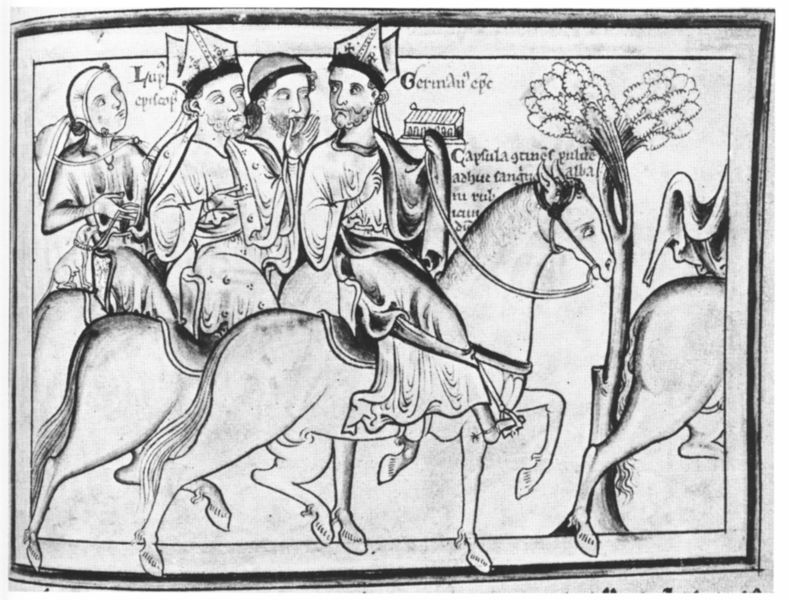
Titel: Das Leben des heiligen Alban und andere Werke der Abtei von St. Albans betreffend
Institution: Dublin, Trinity College
Schlagwörter: baum, blätter, mann, umhang, landschaft, frau, kleid, kleider, männer, schwarz, weiss, zeichnung, haus, tiere, tuch, weg, bibel, diener, mantel, krone, esel, pferd, pferde, reiter, huf, hufe, reiten, ritt, sattel, holzschnitt, zug, bischof, inschrift, buch, druck, stich, seite, text, beschriftung, mäntel, kreuzzug, umhänge, könige, biblisch, handschrift, apostel, mission, buchmalerei, mittelelter, german